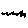
Label: zigzag